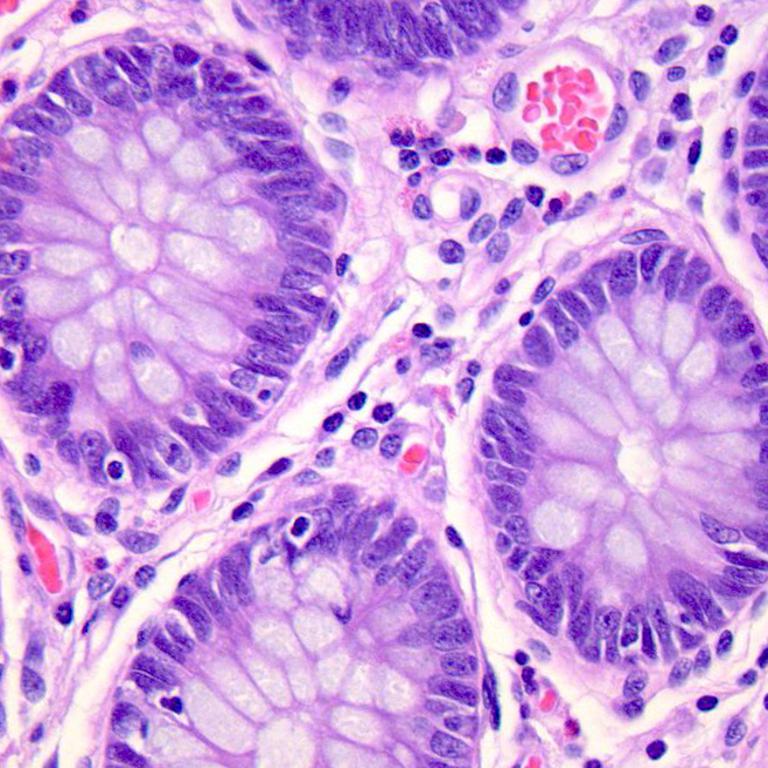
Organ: colon
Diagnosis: benign